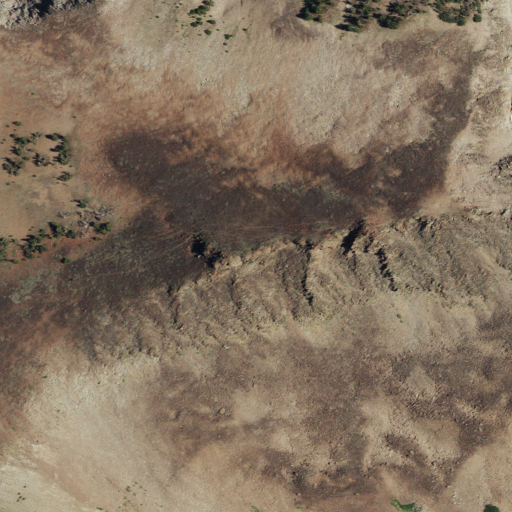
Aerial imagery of mountain in California named Stevens Peak containing shrub, barren land, and evergreen forest